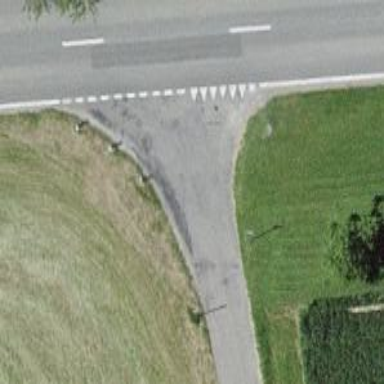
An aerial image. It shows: Unclassified road with asphalt surface.